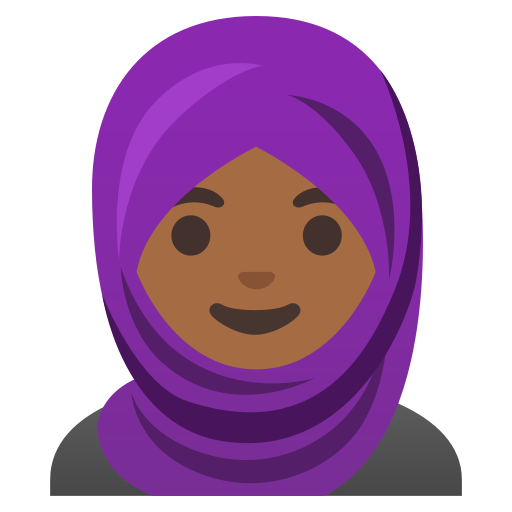
Emoji: 🧕🏾